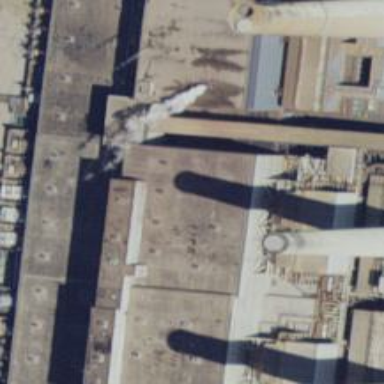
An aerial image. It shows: Generator powered by steam turbine.